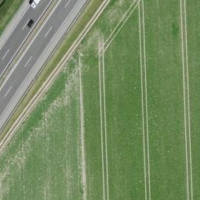
EUNIS habitat code: 57
Species observed at this site:
Falco tinnunculus